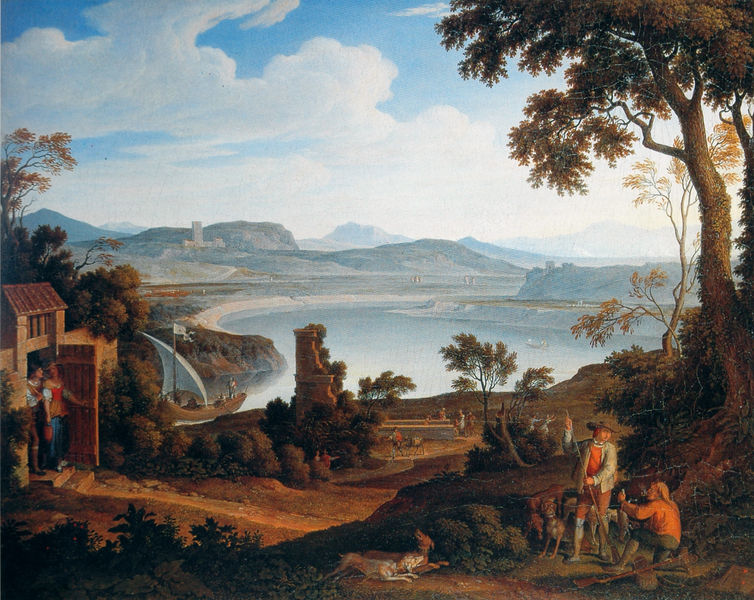
Titel: Tiberlandschaft bei Aqua Acetosa
Künstler: Joseph Anton Koch
Institution: Privatbesitz
Schlagwörter: baum, blau, blätter, felsen, gemälde, himmel, laub, mann, meer, schatten, wasser, weiß, wolken, bäume, fluss, frauen, gelb, grün, landschaft, menschen, mädchen, ocker, see, ufer, äste, braun, frau, grau, hell, hintergrund, hut, licht, männer, orange, schwarz, szene, tür, vordergrund, ausblick, dach, gebäude, haus, hund, hunde, rot, tiere, weg, wolke, gespräch, mensch, steine, öl, baumstamm, feld, ferne, horizont, hügel, natur, stamm, weite, wind, busch, büsche, gebüsch, gewässer, hütte, boden, insel, klassizismus, mutter, paar, vater, pflanzen, wald, wasserfall, bauern, boot, esel, genre, kahn, kinder, stock, turm, hase, bewölkt, landschft, küste, schiff, segel, segelboot, strand, italien, pflaster, unterhaltung, stab, fahne, mast, segelschiff, berge, fels, gebirge, dächer, giebel, mauer, idylle, figuren, hafen, böschung, stämme, treppe, wetter, durchgang, stufen, baumkrone, gründ, bauer, tor, bucht, ozean, photographie, eingang, ruine, burg, bla, alpen, gestade, ideal, festung, schwarzweiß, waffen, stöcke, ruinen, heiter, tasche, jagd, wimpel, photo, liebespaar, wurzeln, pforte, hintergund, jäger, gewehr, jagdhund, wanderer, stall, himmel blau, eiche, fernblick, schienen, jagdhunde, kniebundhose, begrüßung, meute, gewehre, hirte, hirten, schäfer, sohn, koch, schindeln, burgen, holztür, rückkehr, mehr, pastoral, jägerhut, ideale landschaft, hirt, kniet, schif, simultandarstellung, verlorener sohn, bukolik, bergenlandschaft, hahfen, runine, paat, landschaft see, himmelstrand, heschiff, abnschied